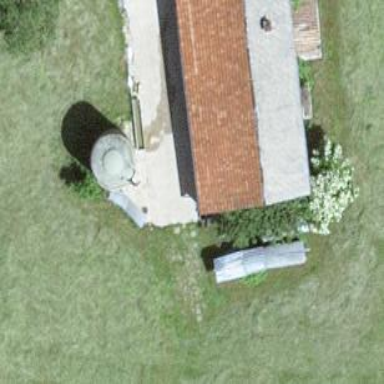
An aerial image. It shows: Gabled roof on farm auxiliary building.